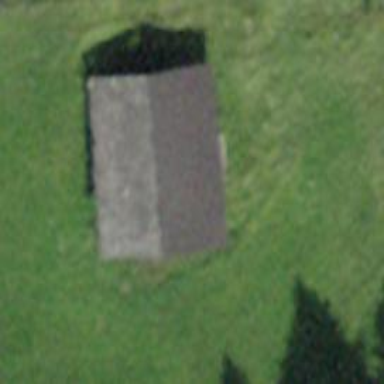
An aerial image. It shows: Barn.